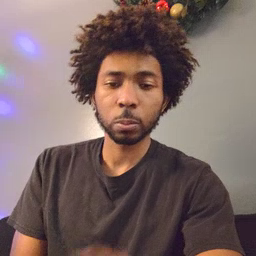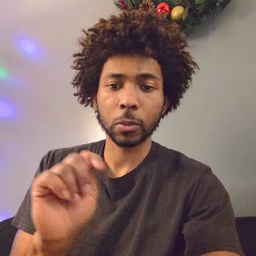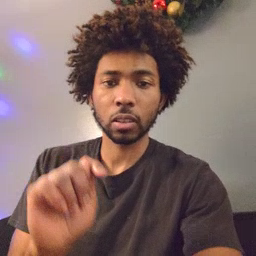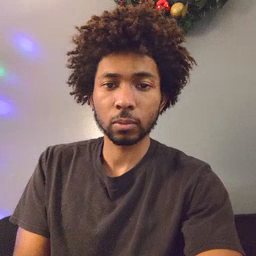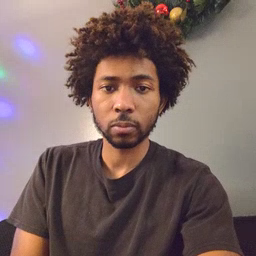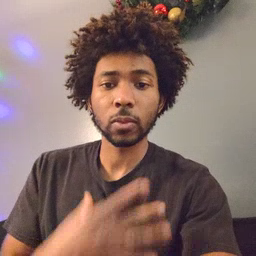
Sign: potty